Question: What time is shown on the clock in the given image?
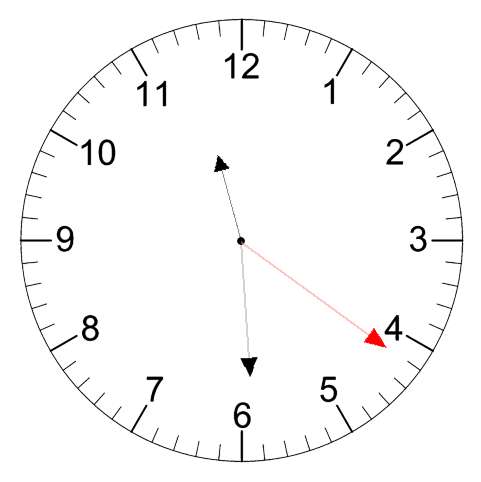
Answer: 11:29:21